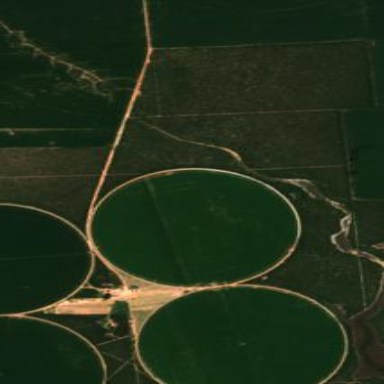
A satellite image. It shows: Farmland used for cultivating coffee crops.